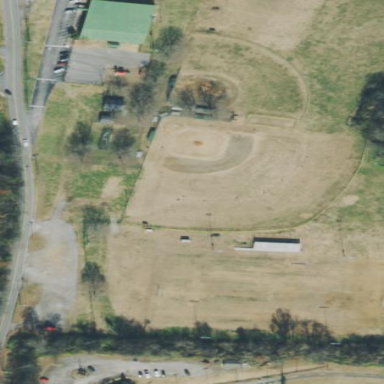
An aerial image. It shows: Baseball pitch for leisure land.